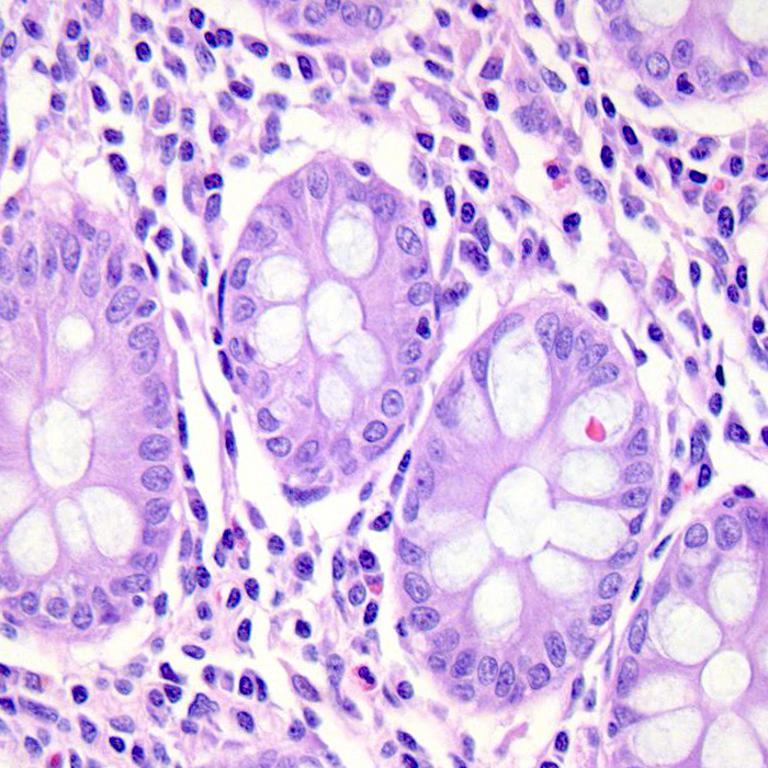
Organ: colon
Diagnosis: benign